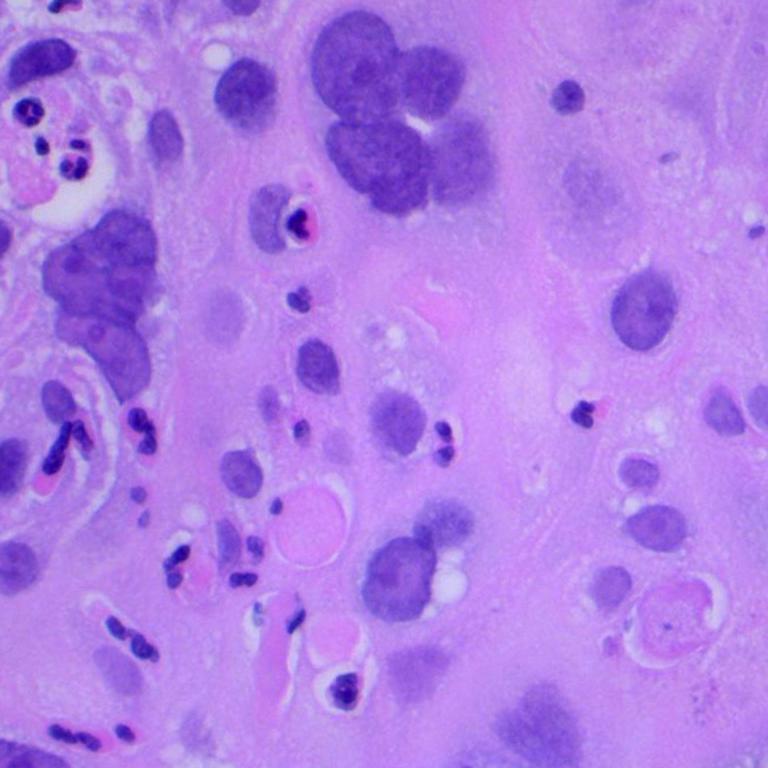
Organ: lung
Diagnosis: squamous carcinomas